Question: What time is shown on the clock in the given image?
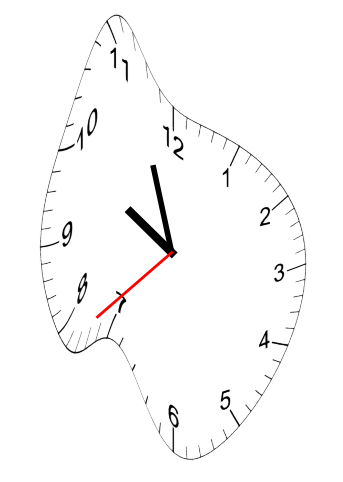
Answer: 09:56:38